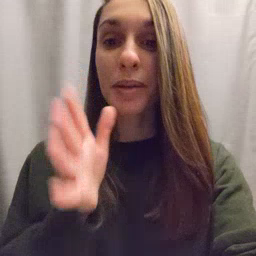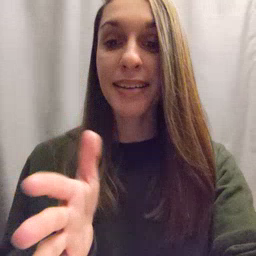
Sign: grandma